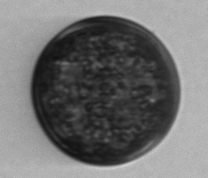
Label: Coscinodiscus